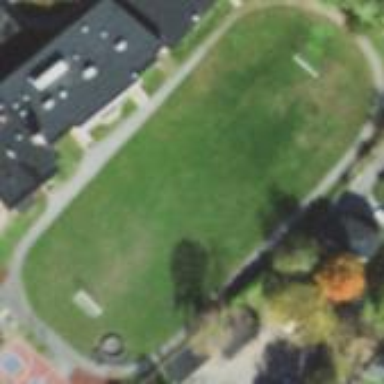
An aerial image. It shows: Athletic track located in leisure land area.